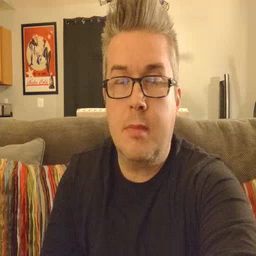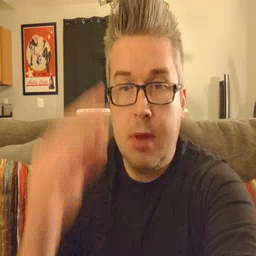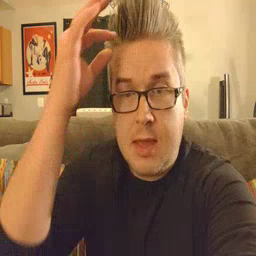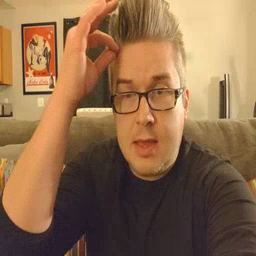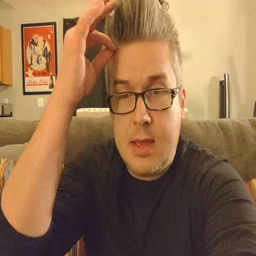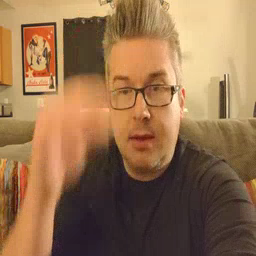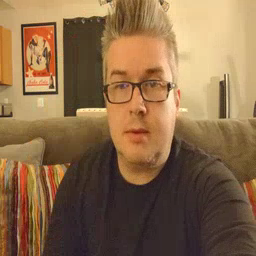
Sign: hair